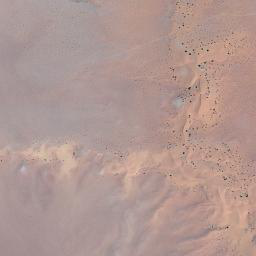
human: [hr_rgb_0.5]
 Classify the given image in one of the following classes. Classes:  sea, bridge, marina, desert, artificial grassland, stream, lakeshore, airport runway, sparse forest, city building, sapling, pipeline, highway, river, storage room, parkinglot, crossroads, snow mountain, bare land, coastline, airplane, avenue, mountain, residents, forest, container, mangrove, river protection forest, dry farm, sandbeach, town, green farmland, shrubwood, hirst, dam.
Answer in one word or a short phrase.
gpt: desert